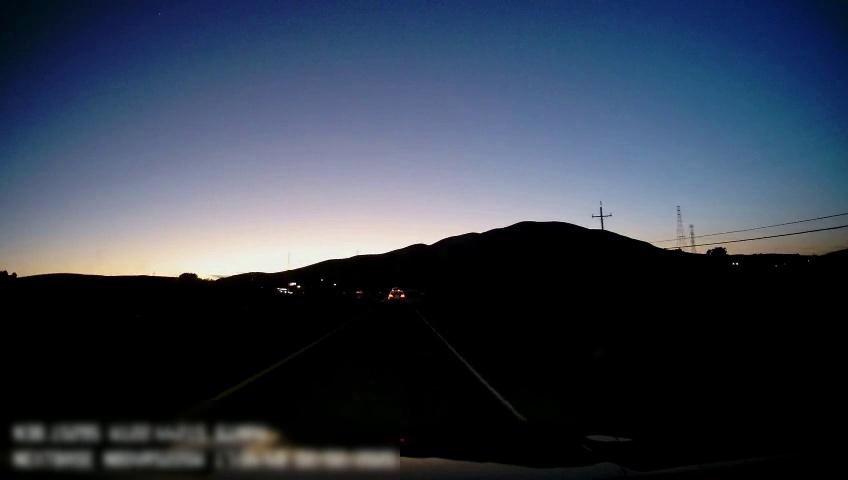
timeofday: Dusk/Dawn/Twilight
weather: Other
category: Drivable Space
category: Vehicles | Car
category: Lanes | Current Lane
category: Lanes | Current Lane